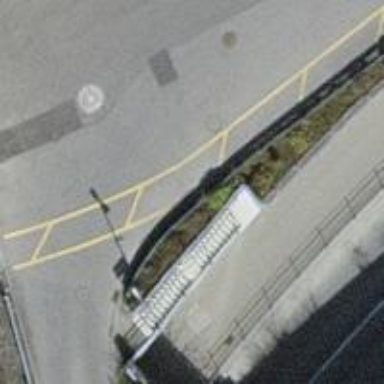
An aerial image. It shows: Set of steps on the road.